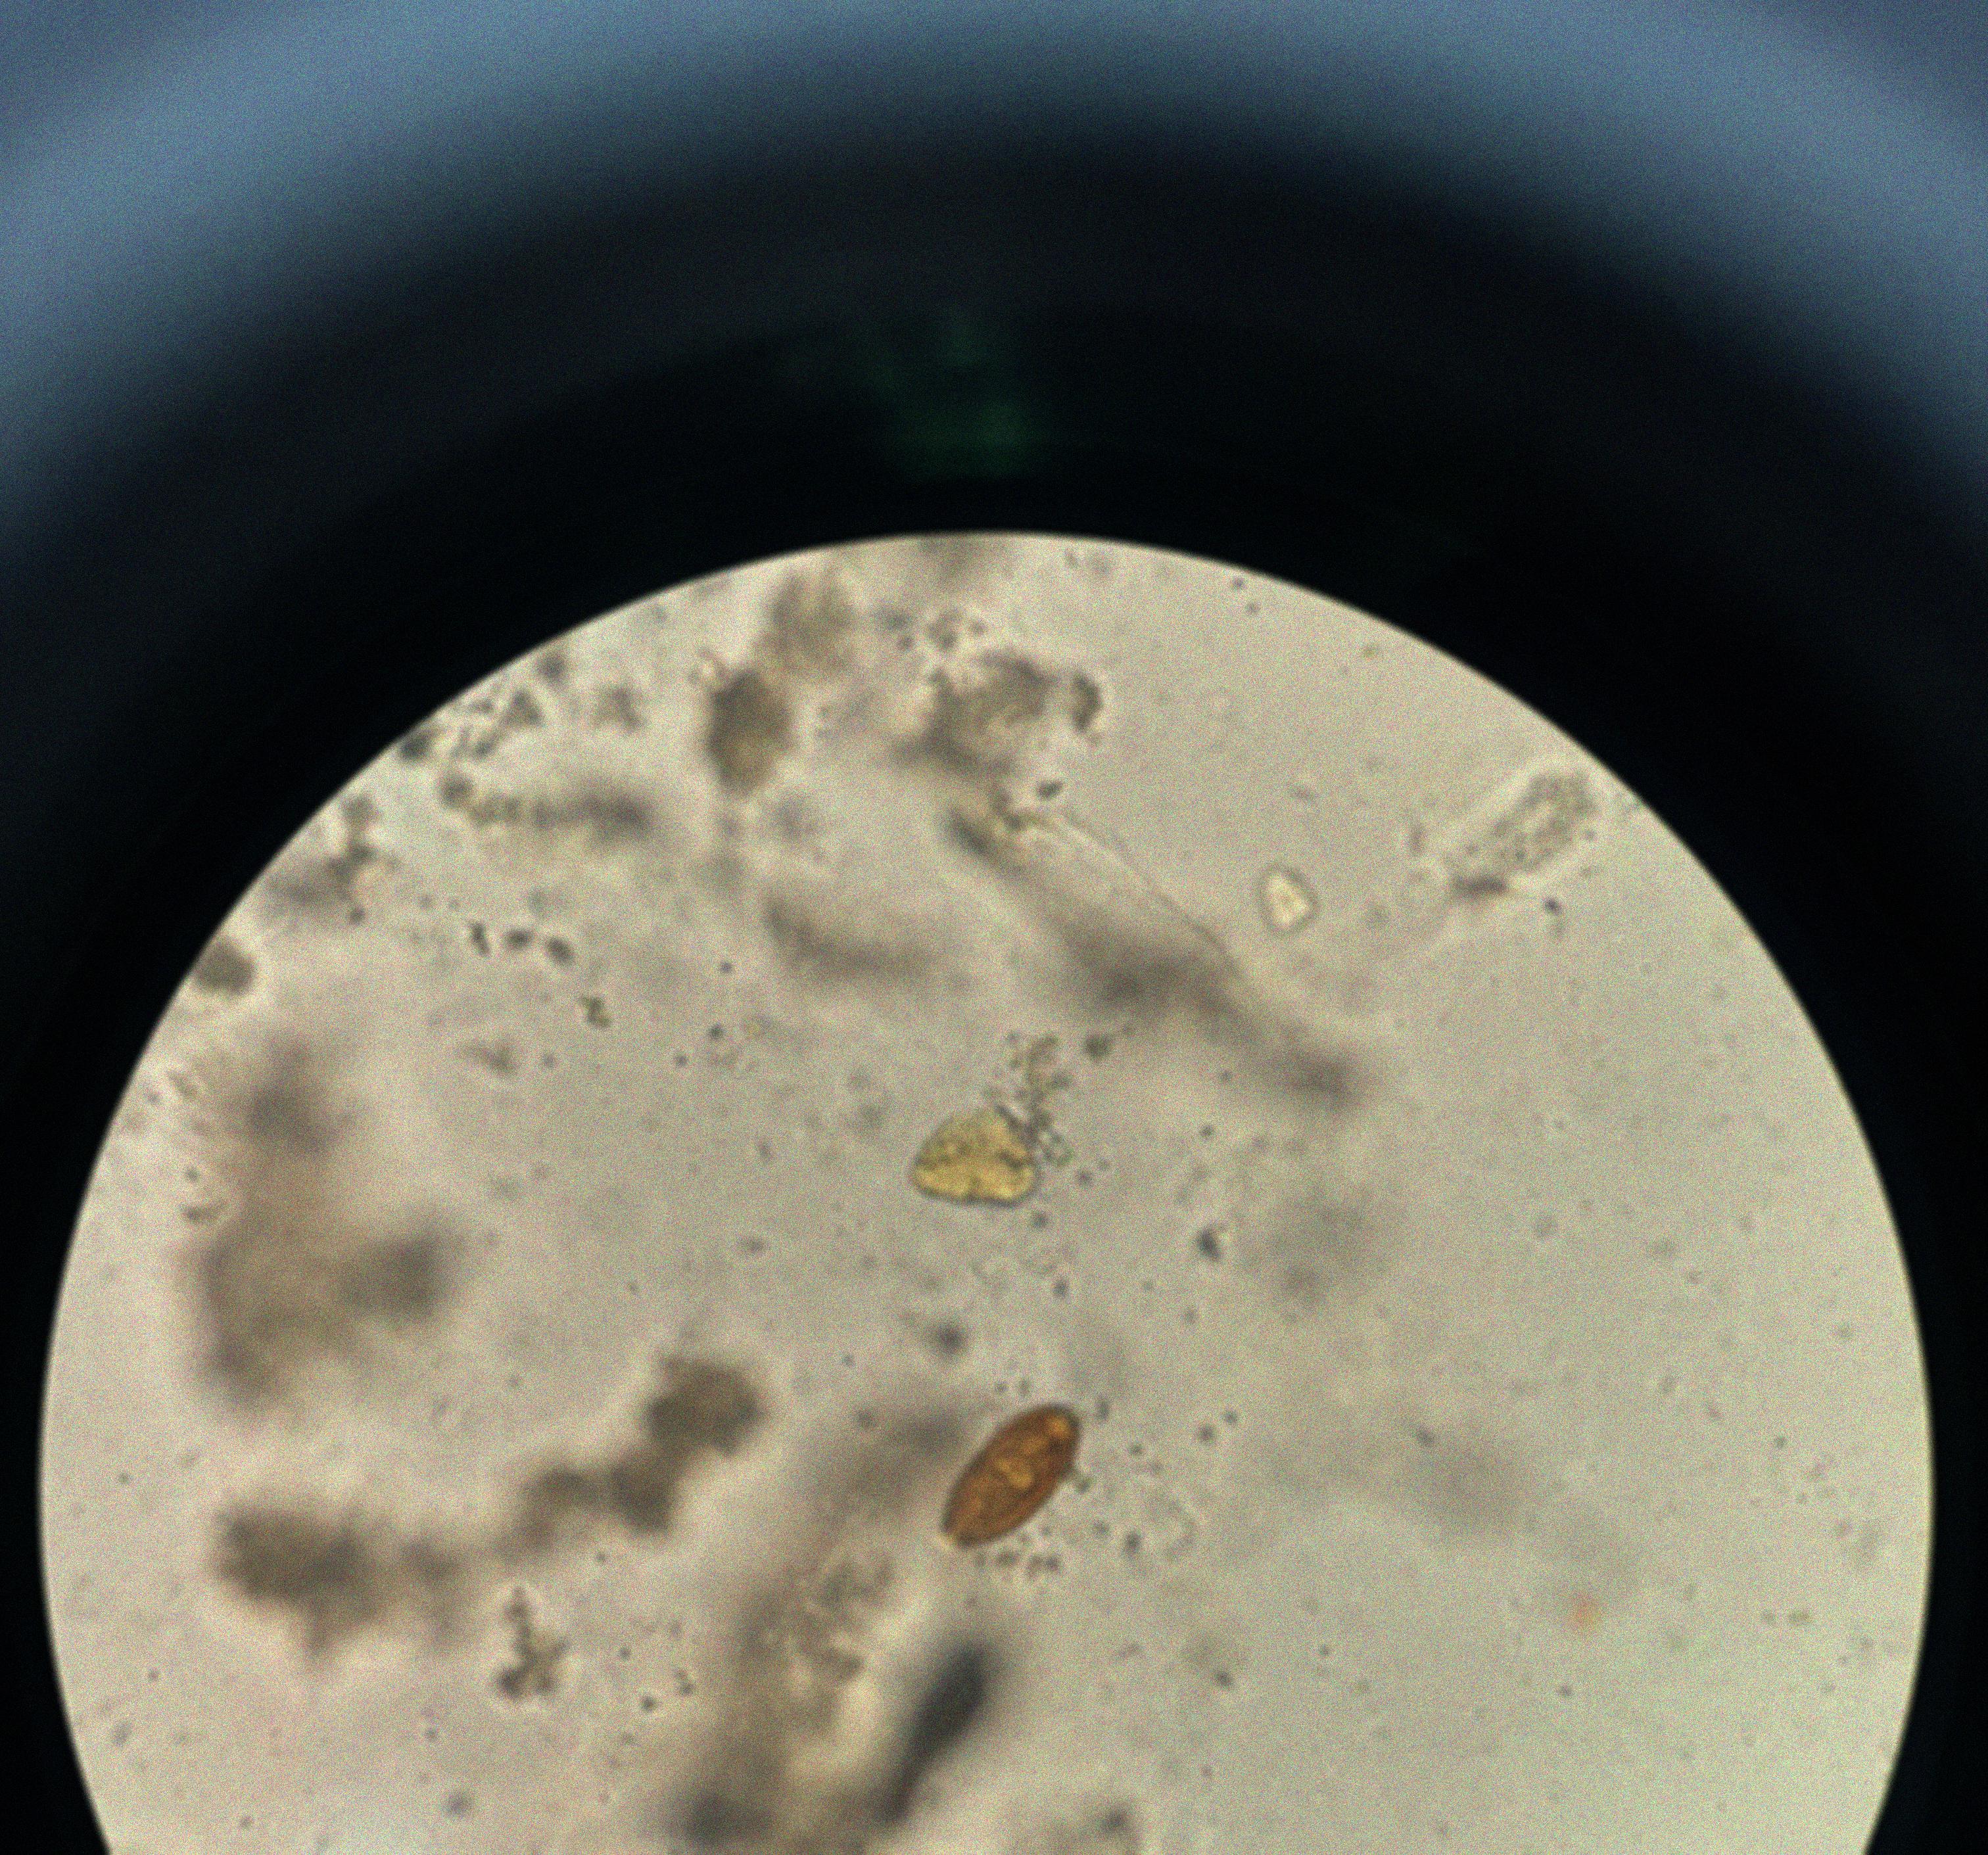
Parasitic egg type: Trichuris trichiura